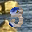
Label: 3